Question: I am new in sharepoint development. I have 2 webparts attached on a page. The first webpart (MyTestingWebpart<URL> displays the records from the database. Now my problem is when I try to click on the save button, somehow I don't know how to refresh the webpart that displays the newly inserted record. Is this possible?
I have added a query at the page load event of MyTestingWebPart[2]. Both of the webparts attached are web user controls. Thanks!

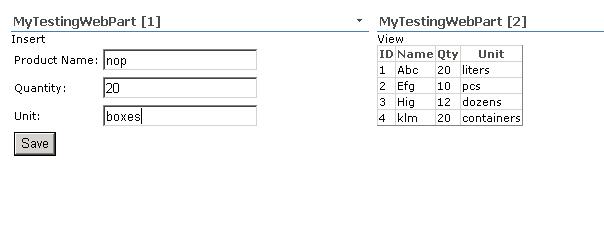
Answer: I would suggest that you connect both the Web Parts. Make Web Part 1 the producer, and 2 the consumer.
Note that you do not really need to pass anything from one to another (You may pass the ID of record inserted), but just the producer-consumer connection would ensure that your second web part is refreshed once the first web part inserts any data into the database.